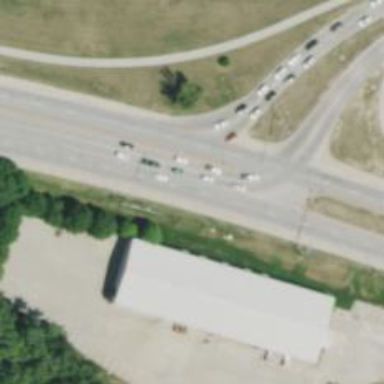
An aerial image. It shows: Primary highway.